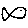
Label: fish